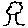
Label: tree